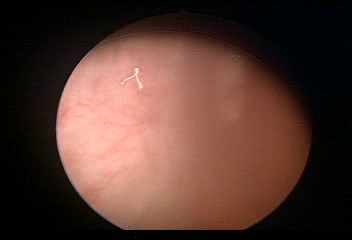
Modality: WLC
Class: Normal mucosa
Bladder cancer association: No